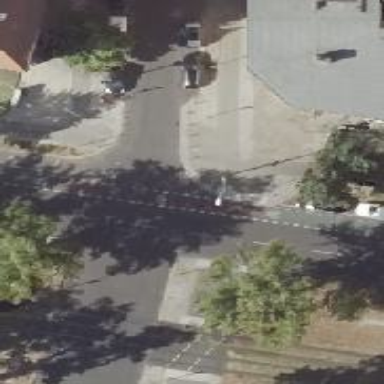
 there is cycleway separated by dashed lines."